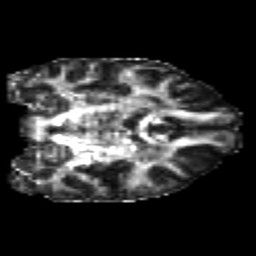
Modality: FA
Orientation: coronal
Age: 22
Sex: female
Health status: healthy
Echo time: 0.074 s